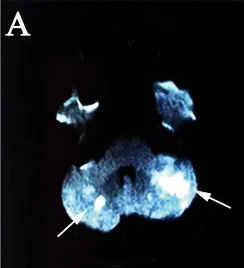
3rd day, diffusion-weighted MRI showed hyperintense foci at the bilateral cerebellum.
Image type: radiology (mri)